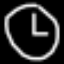
Label: clock